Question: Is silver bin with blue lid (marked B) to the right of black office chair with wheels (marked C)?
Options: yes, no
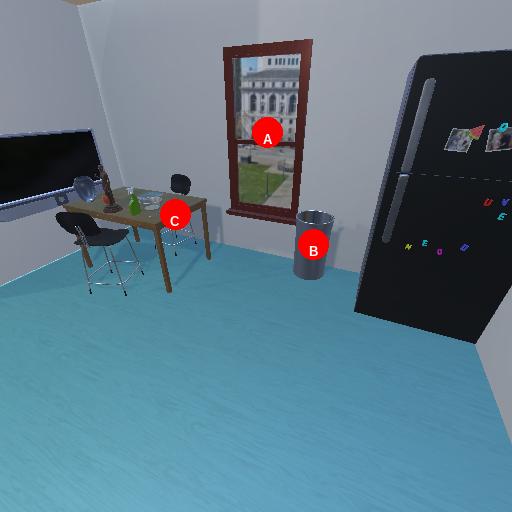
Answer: yes